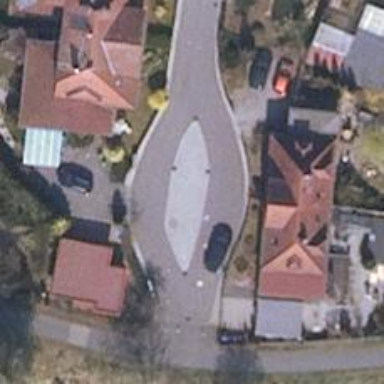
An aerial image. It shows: Traffic calming island.